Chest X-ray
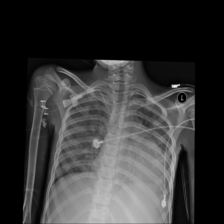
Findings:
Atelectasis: negative
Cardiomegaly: negative
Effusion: negative
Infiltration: positive
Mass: negative
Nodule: negative
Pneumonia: negative
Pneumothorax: negative
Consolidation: negative
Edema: negative
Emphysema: negative
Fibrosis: negative
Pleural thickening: negative
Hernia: negative